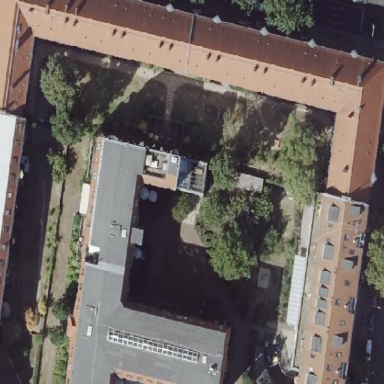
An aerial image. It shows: Hipped roof on apartment building.